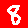
Digit: 8